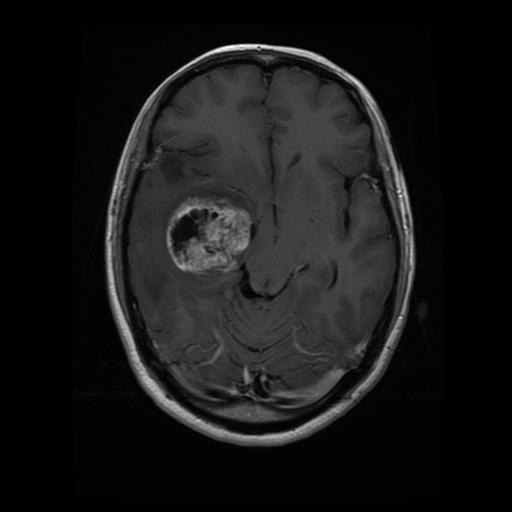
Label: glioma